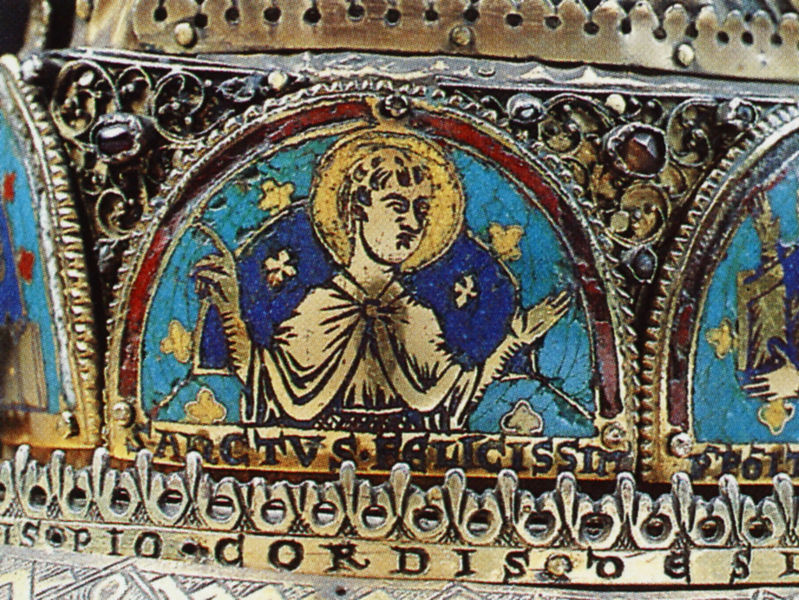
Titel: Armreliquiar
Standort: Herstellungsort: Köln (EU - D - NRW)
Institution: Köln, St. Gereon
Schlagwörter: blau, blätter, hand, mann, umhang, ausschnitt, finger, mund, nase, schmuck, türkis, weiss, rot, muster, ornament, mensch, silber, stein, gesten, hände, gold, kelch, mantel, edelsteine, krone, vase, schrift, bogen, detail, verzierung, metall, stuck, nägel, zeigen, buchstaben, schein, heiligenschein, glasmalerei, fresken, edelstein, heiliger, lilien, heilig, bemalung, email, apostel, goldschmiedearbeit, fe, grvur, silbef